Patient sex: M
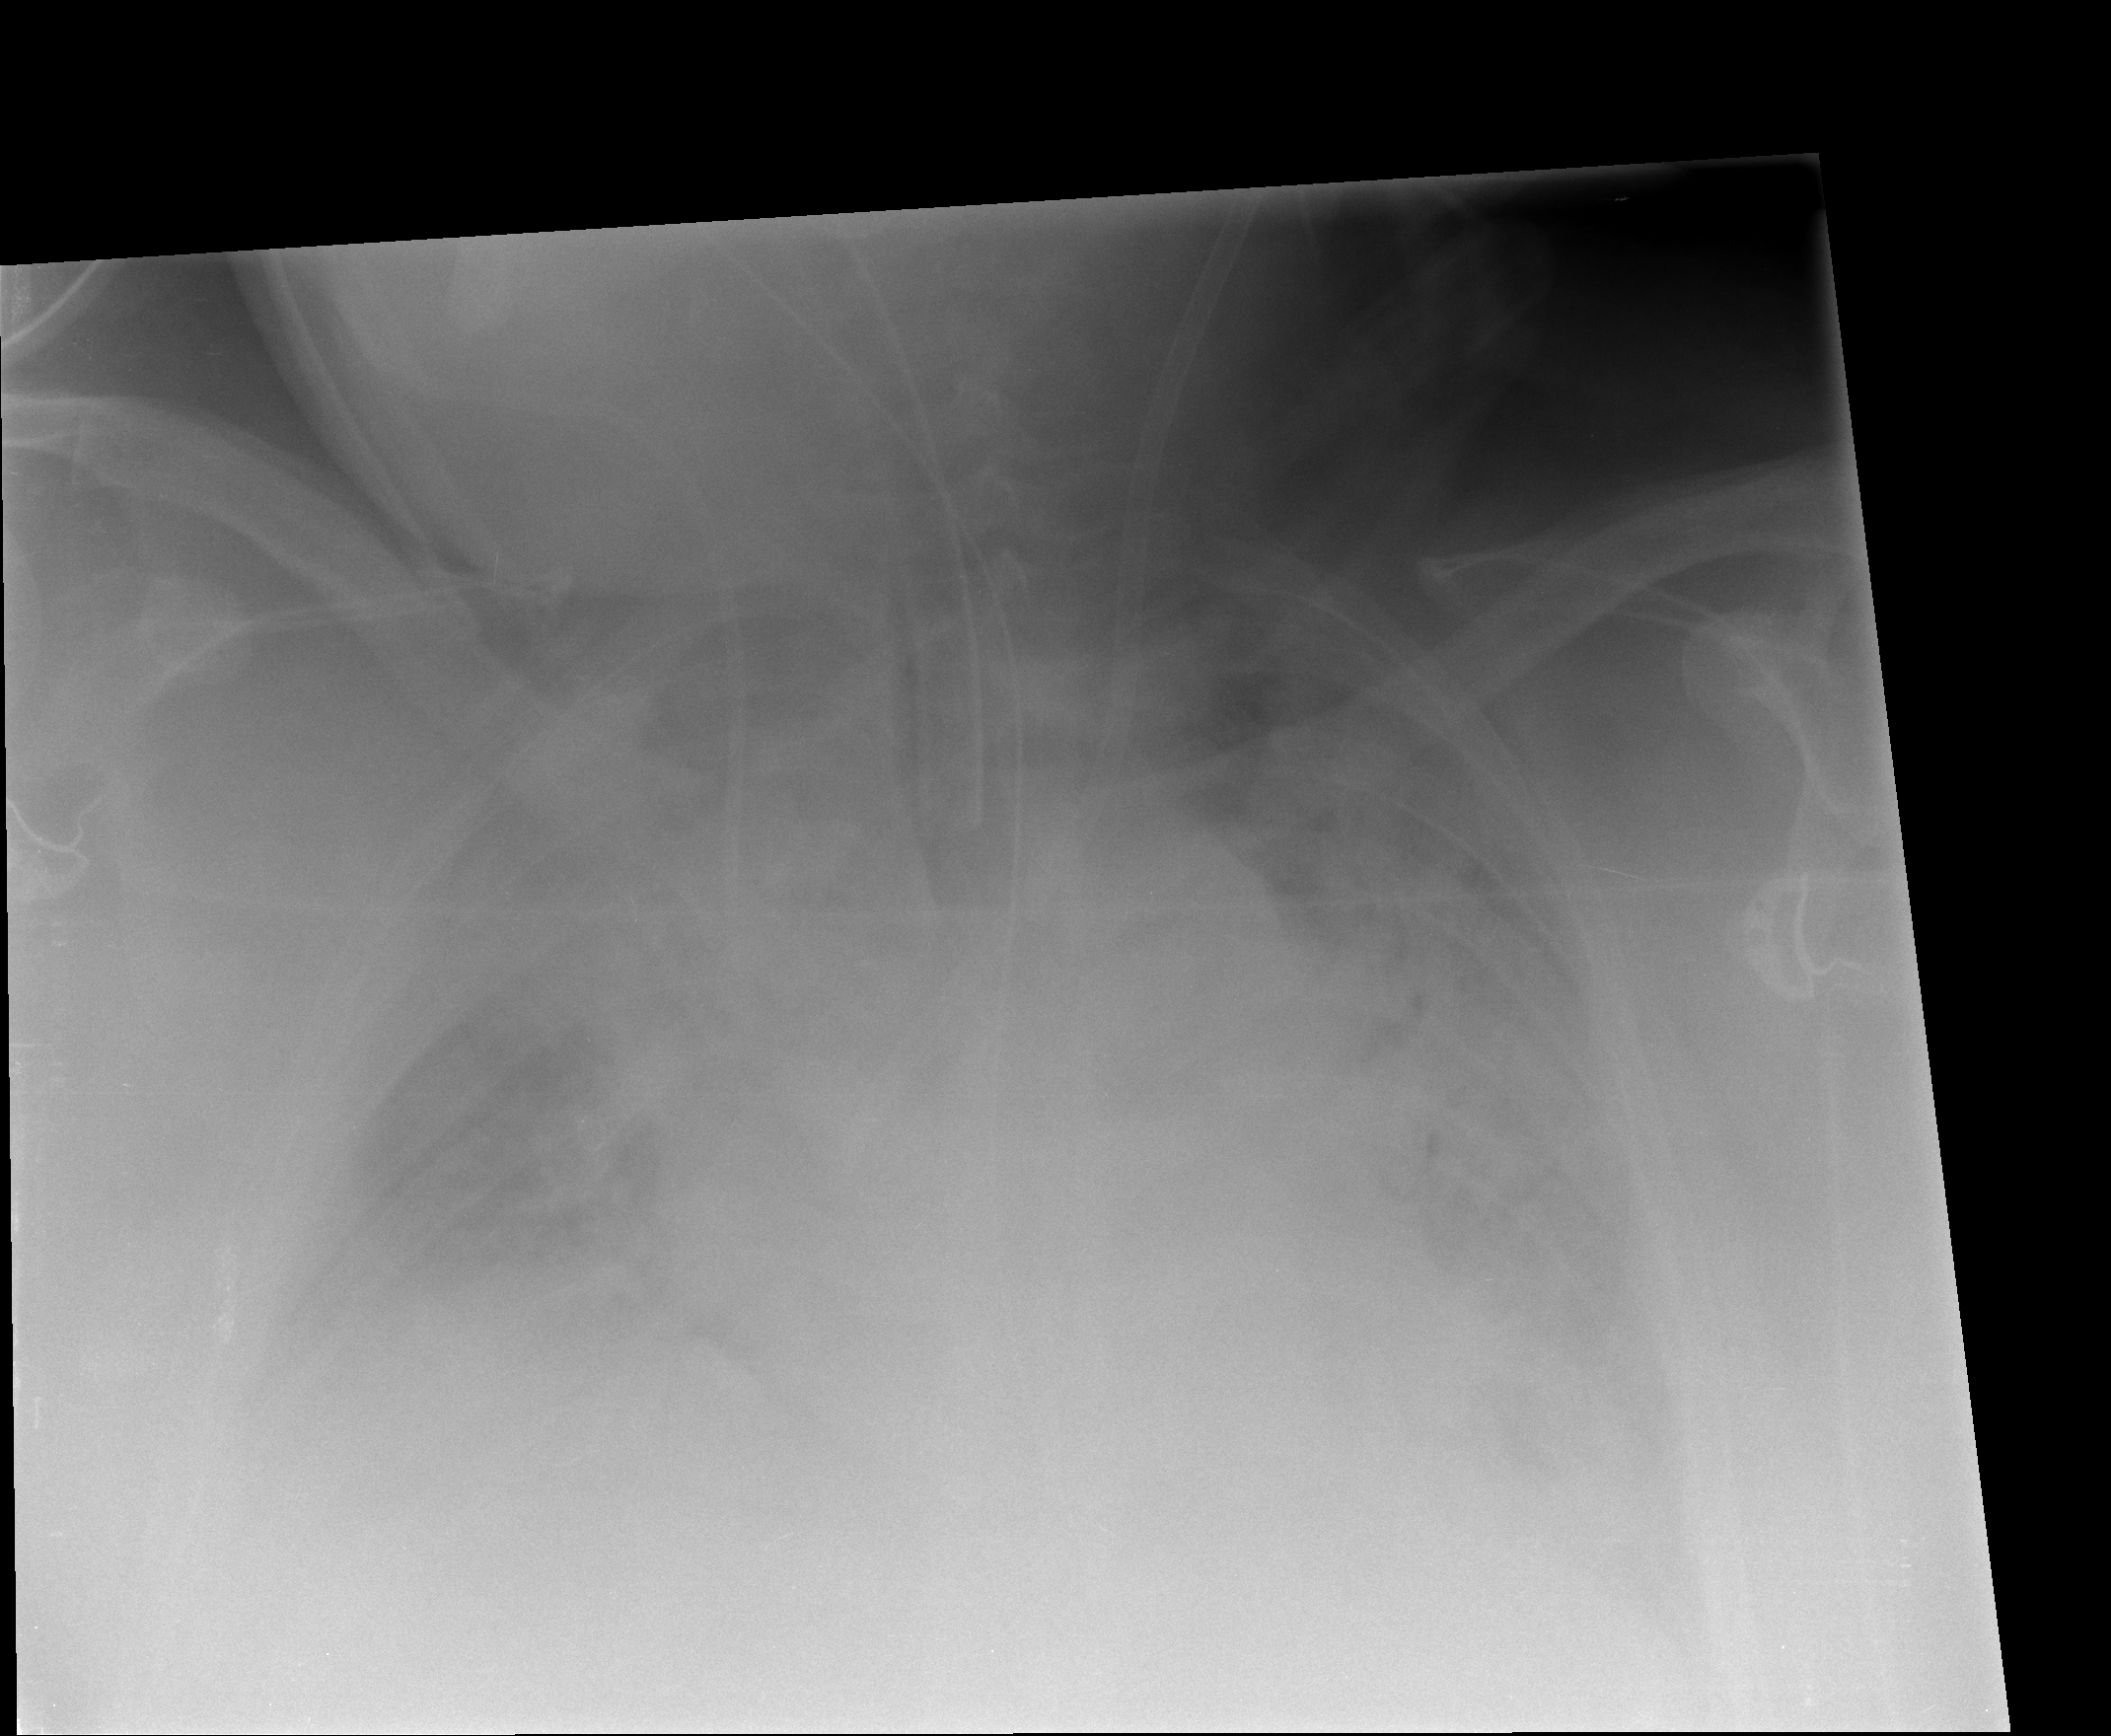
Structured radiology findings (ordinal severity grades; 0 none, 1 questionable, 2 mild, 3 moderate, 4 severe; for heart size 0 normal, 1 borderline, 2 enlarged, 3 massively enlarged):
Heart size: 0
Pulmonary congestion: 3
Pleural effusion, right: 2
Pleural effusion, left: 2
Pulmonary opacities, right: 4
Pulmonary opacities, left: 4
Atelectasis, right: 2
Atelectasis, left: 2